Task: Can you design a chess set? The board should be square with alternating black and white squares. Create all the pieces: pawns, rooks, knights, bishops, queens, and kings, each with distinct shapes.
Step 1433:
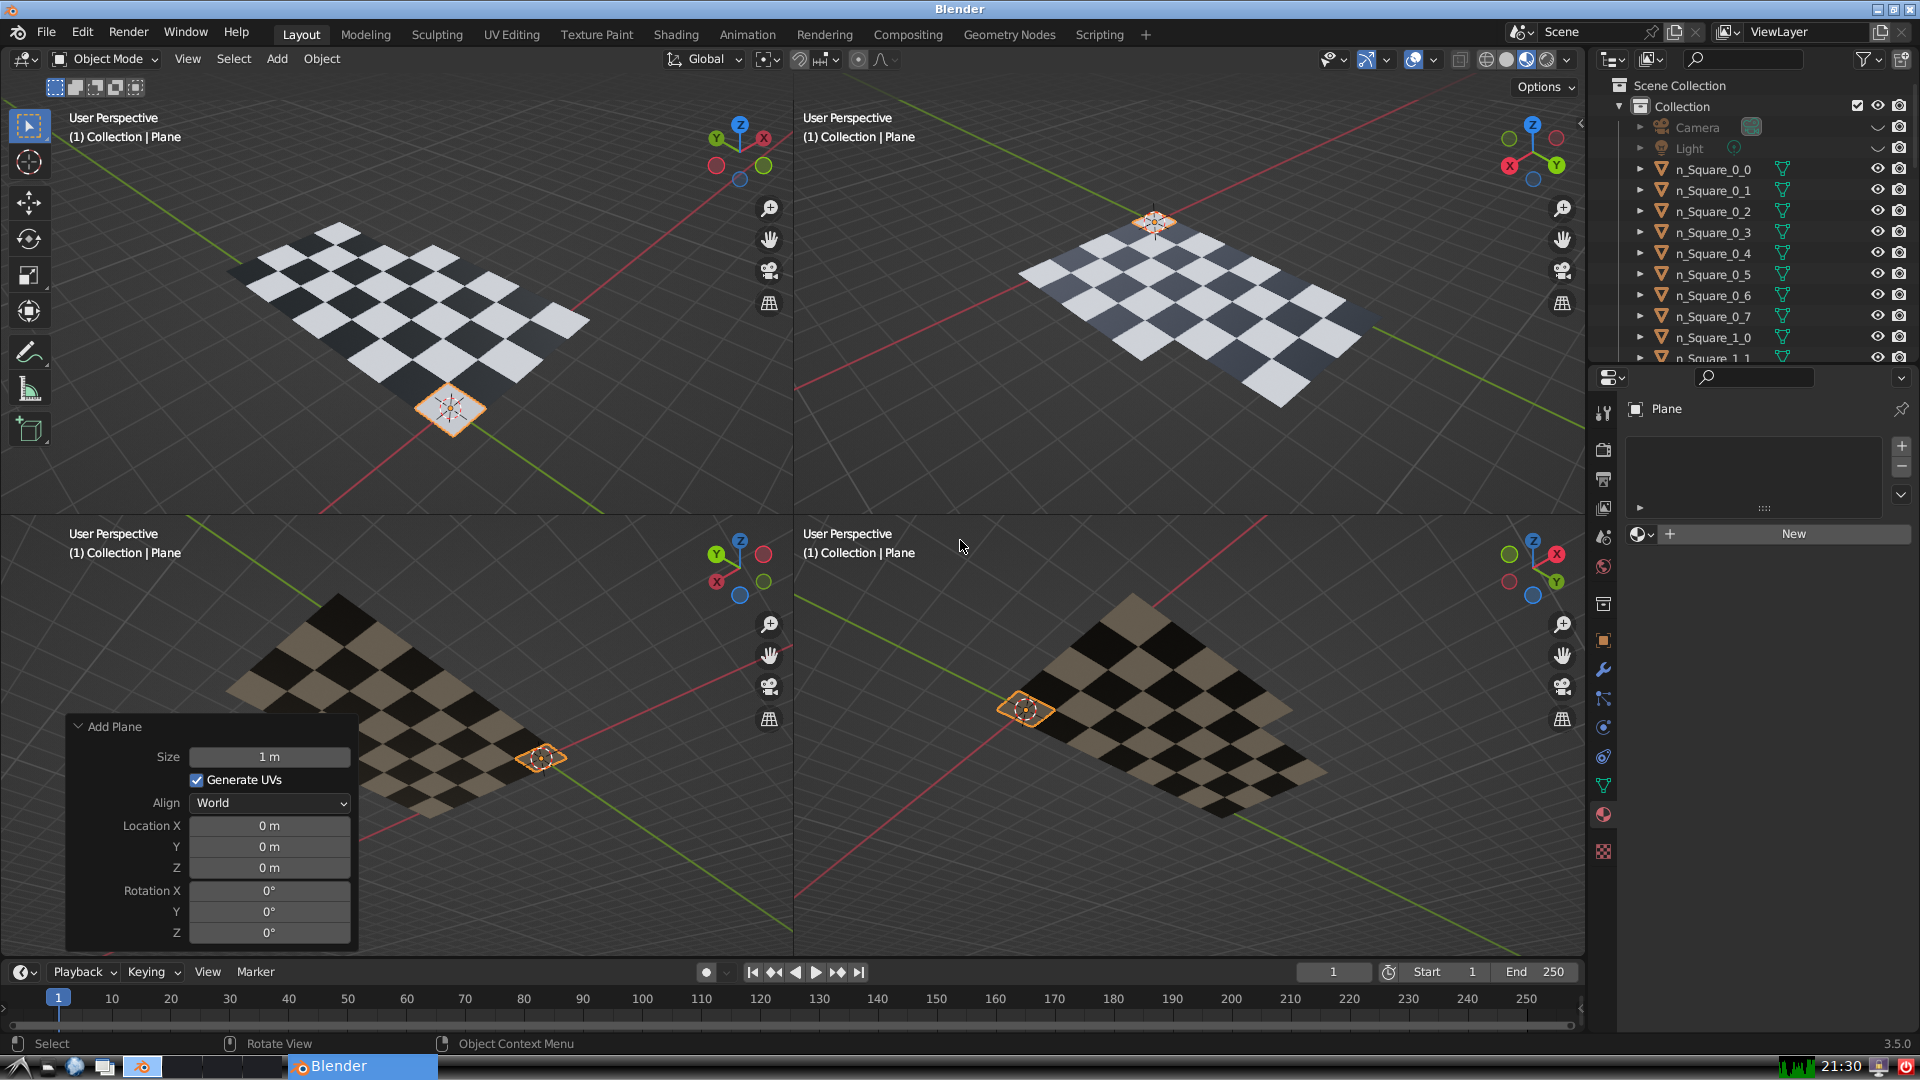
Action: {"mouse_move": [270, 826]}